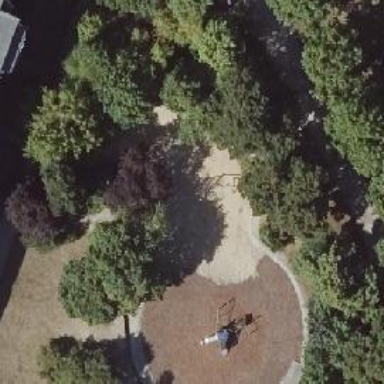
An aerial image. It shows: Playground featuring swings.